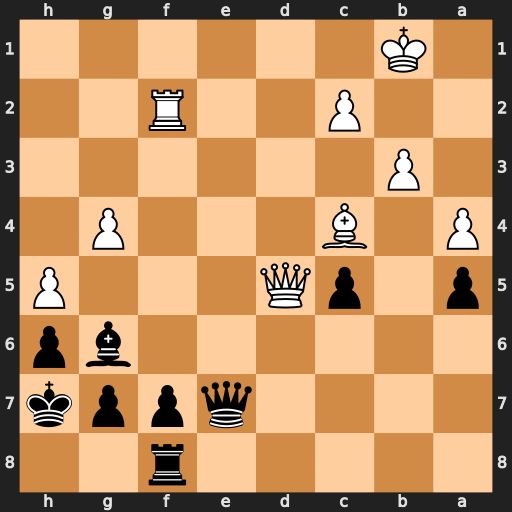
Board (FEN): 5r2/4qppk/6bp/p1pQ3P/P1B3P1/1P6/2P2R2/1K6
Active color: b
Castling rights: -
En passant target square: -
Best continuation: Qe1+ Ka2 Qxf2 hxg6+ fxg6